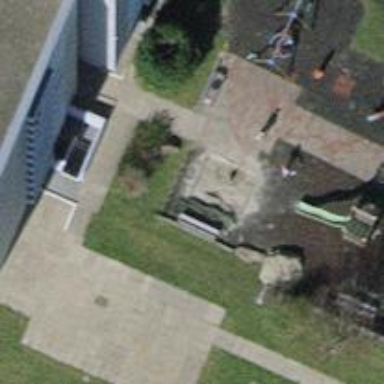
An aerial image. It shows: Bench for seating.